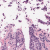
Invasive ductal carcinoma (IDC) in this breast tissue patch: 1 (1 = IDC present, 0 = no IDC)